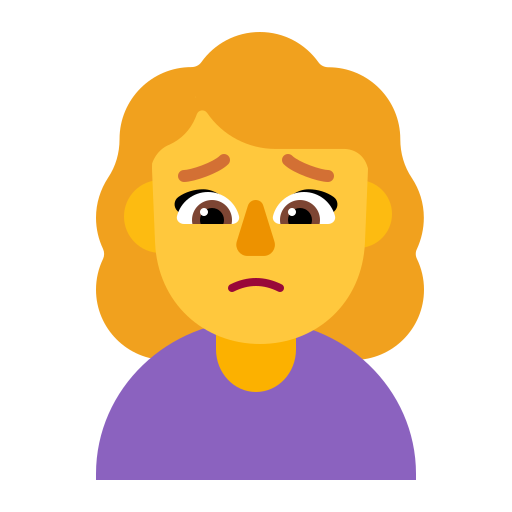
woman frowning flat default